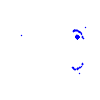
Particle: pion